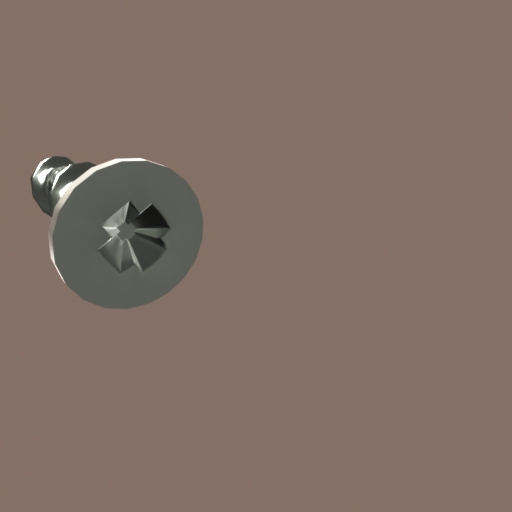
Label: screw